Question: I would like to build a simple web application and let partners embed it within their sites. I intend to let the partners embed it using an iframe, much like youtube:

The app would require login via third-party authentication providers (e.g. Google, Facebook, OpenID).
Will such an authentication method be a problem within the scope of an iframe?
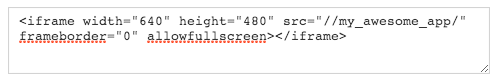
Answer: This approach may be a little problematic but doable. Many of the authenticate provider that use OAUTH for example (Google, Facebook, OpenID) will redirect users to a set URL after they have logged in and authenticated the application. You'll have to figure out a way to get them back to the page they came from (the one with the iframe). I am guess you can figure out where your iframe is being hosted (window.top, window.parent, i.e) save that information in the SESSION or a COOKIE, then return the user back to the page once they are done authenticating.